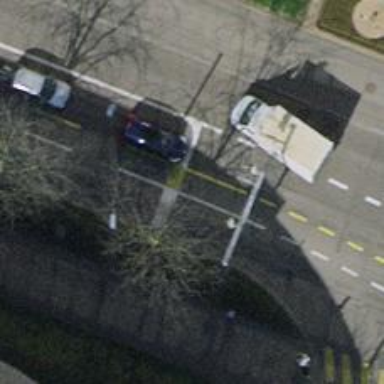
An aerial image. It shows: Service road for trolleybuses with trolley wires.